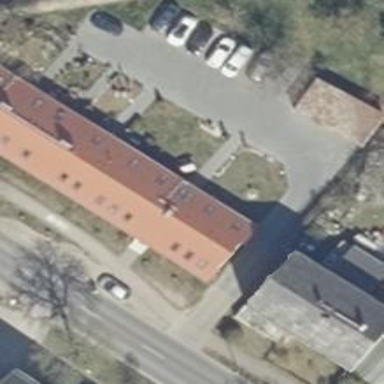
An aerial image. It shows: Footway along the road.